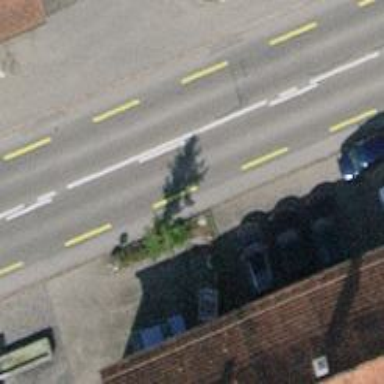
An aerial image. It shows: Asphalt road with primary importance. There are sidewalks on both sides and dedicated lane for cycling on both sides as well.